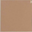
Piece: xx